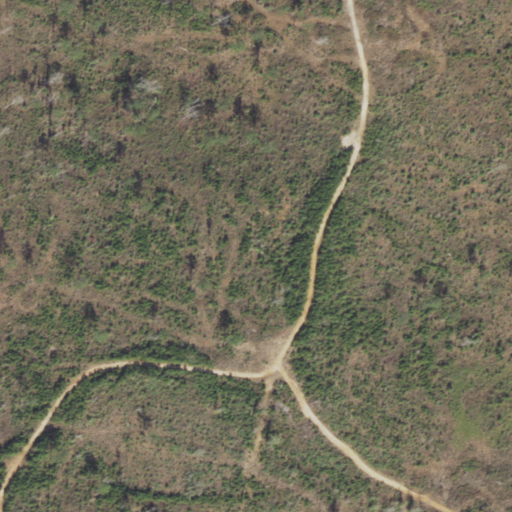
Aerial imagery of mountain in Florida named Hogan Hill containing shrub, evergreen forest, and woody wetlands